Field crop: maize
Growth stage: 2
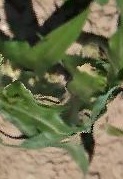
Species: maize